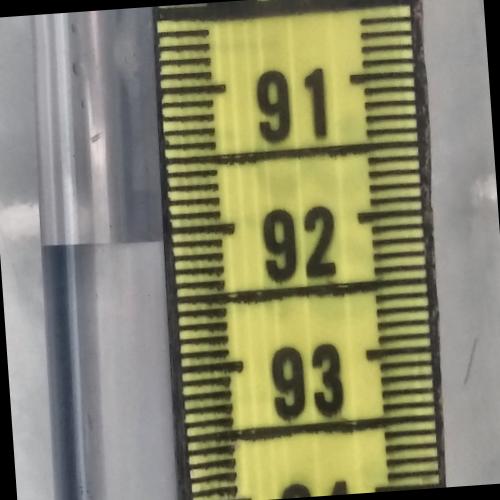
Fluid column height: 92.1 cm